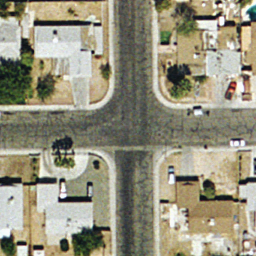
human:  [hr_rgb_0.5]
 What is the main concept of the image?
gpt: intersection